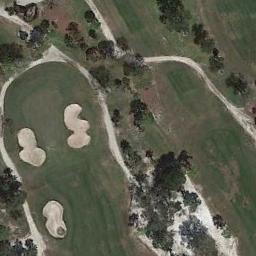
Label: golf_course